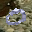
Label: 0